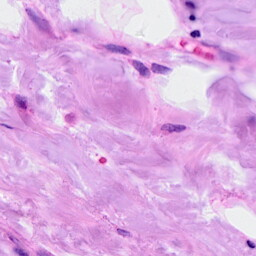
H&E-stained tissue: Breast